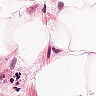
Metastatic tissue present: no